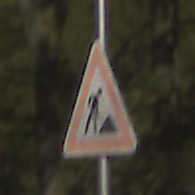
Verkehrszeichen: Arbeitsstelle
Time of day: MorningAfternoon
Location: Outdoor (Nature)
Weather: Clear
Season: Winter
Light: Natural